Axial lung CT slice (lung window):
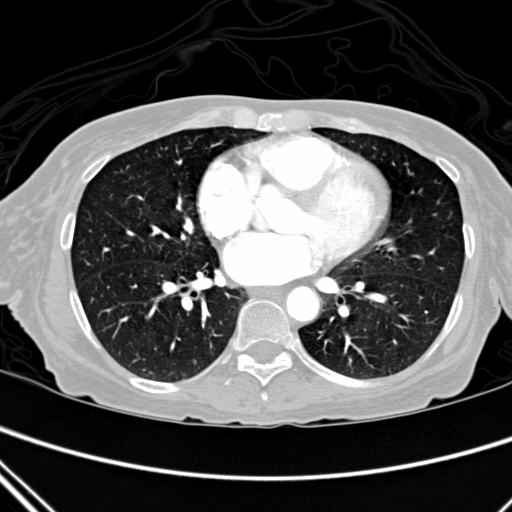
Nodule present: no